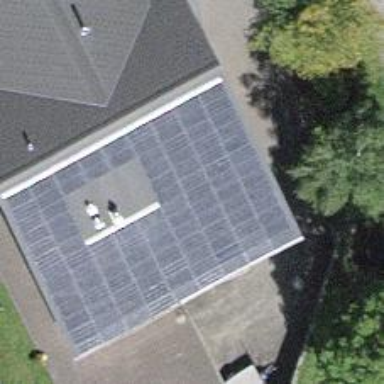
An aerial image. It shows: Solar power generator using photovoltaic panels.